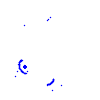
Particle: proton